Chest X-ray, AP view. Patient: 22 years old, sex M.
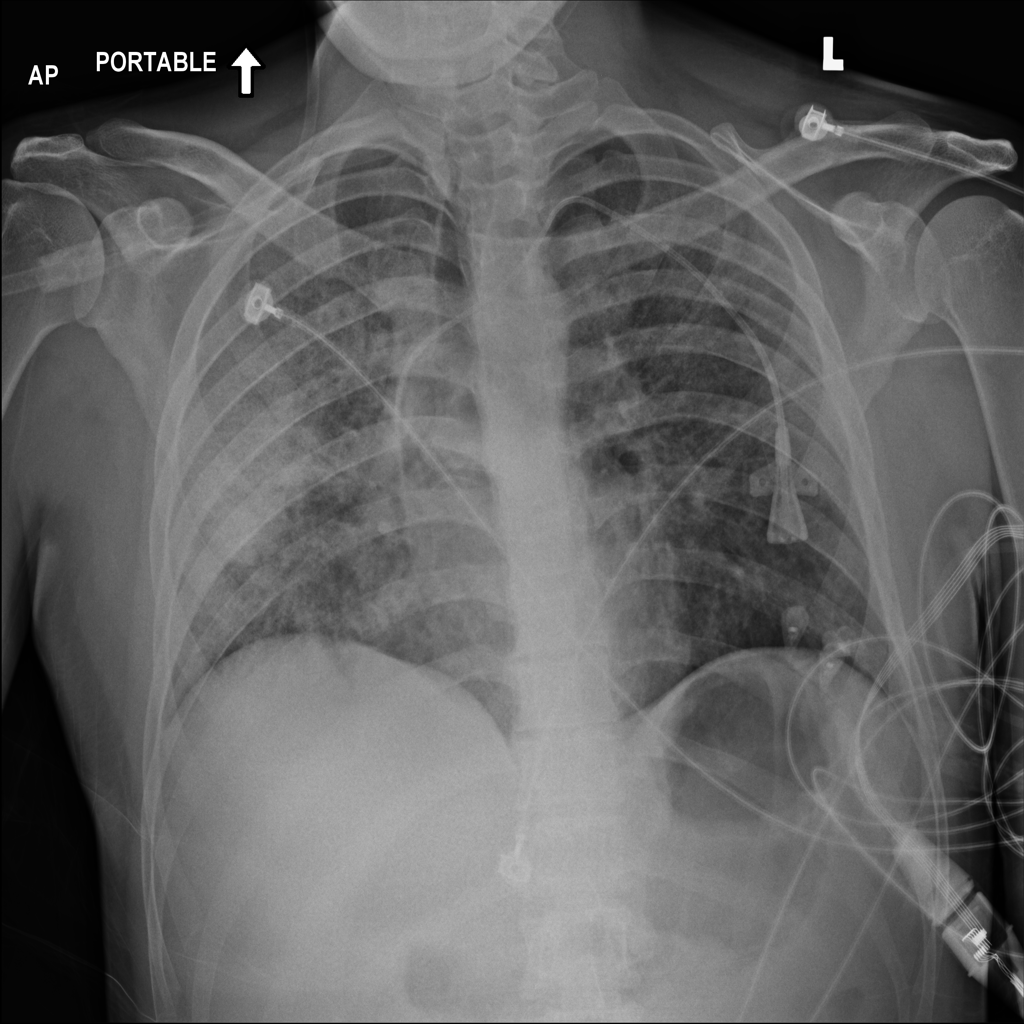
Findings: Infiltration